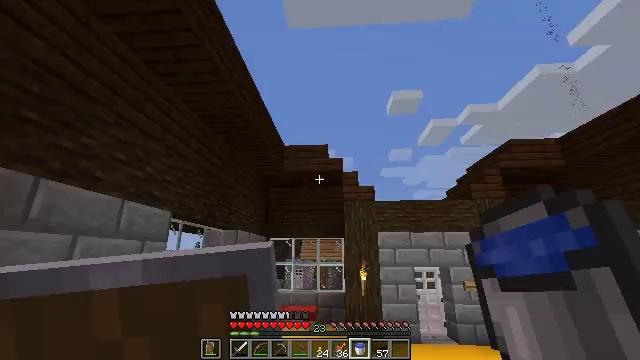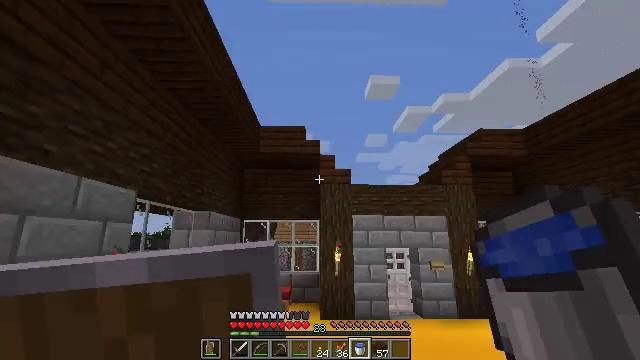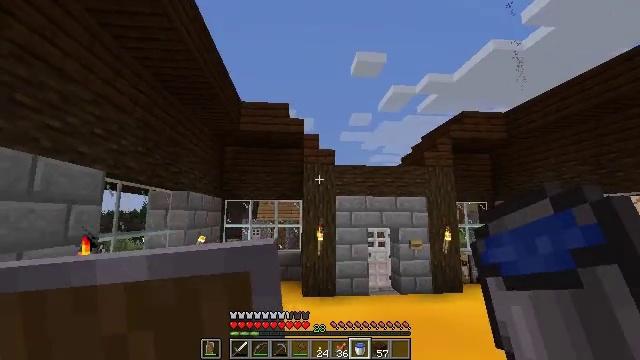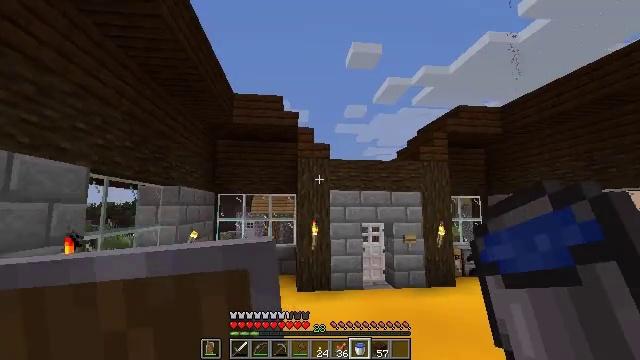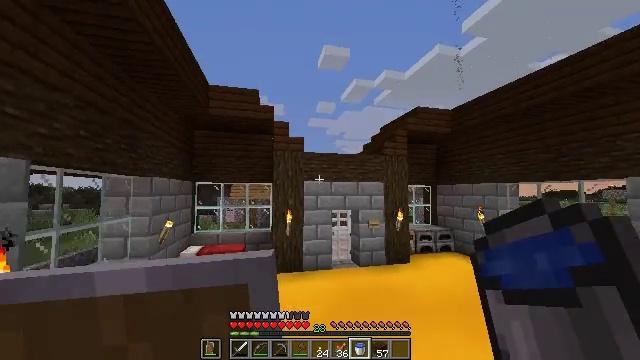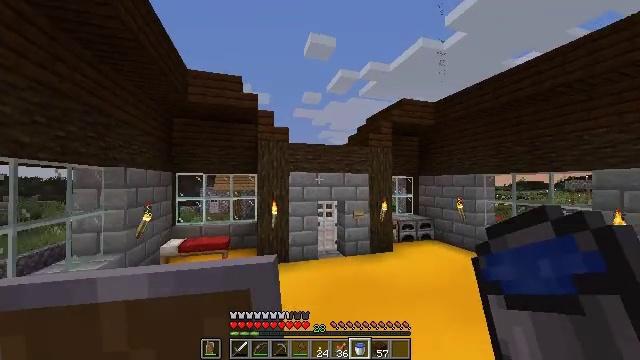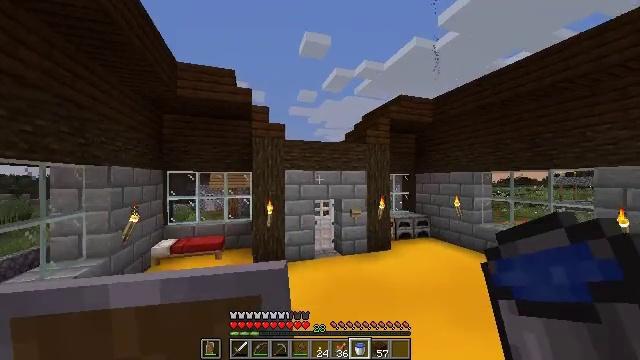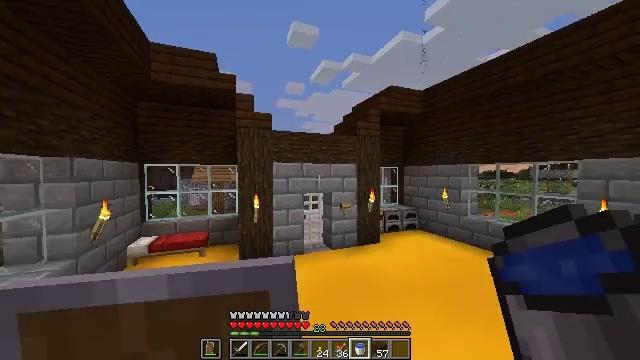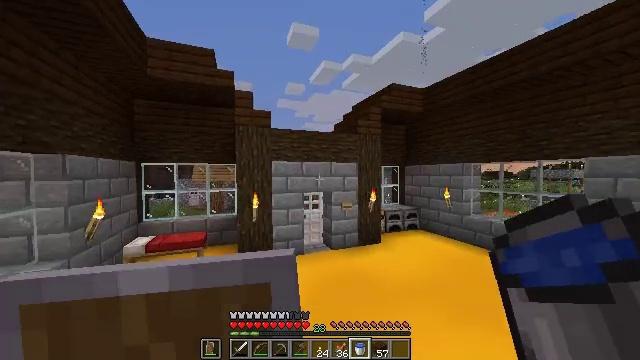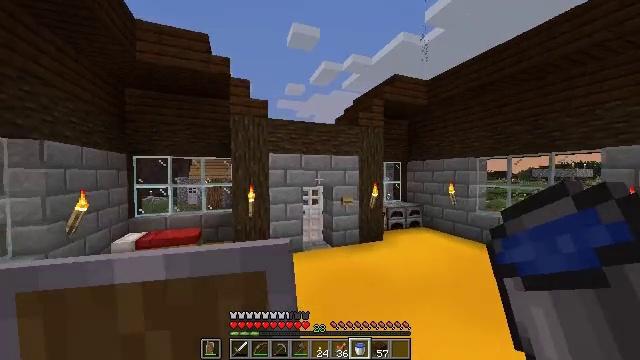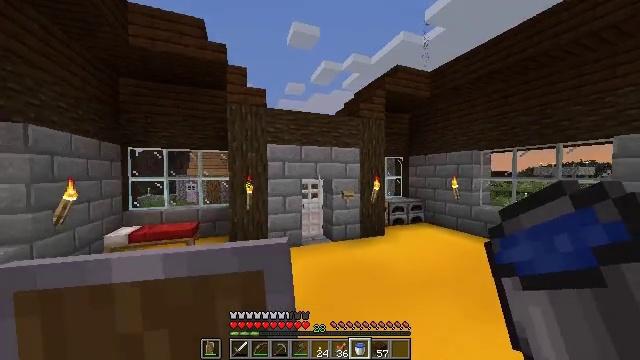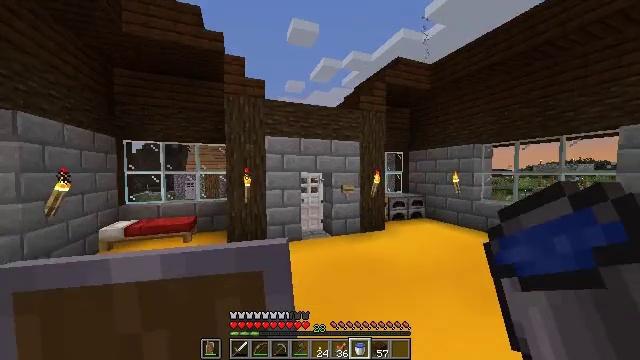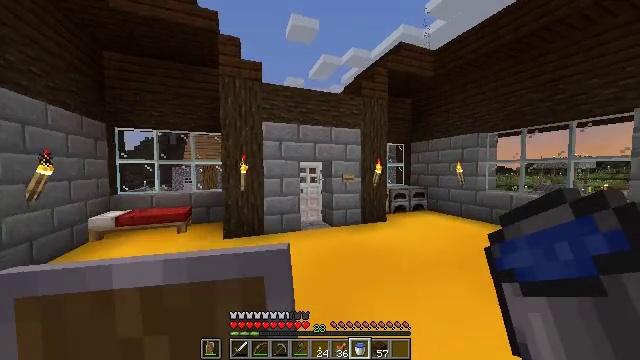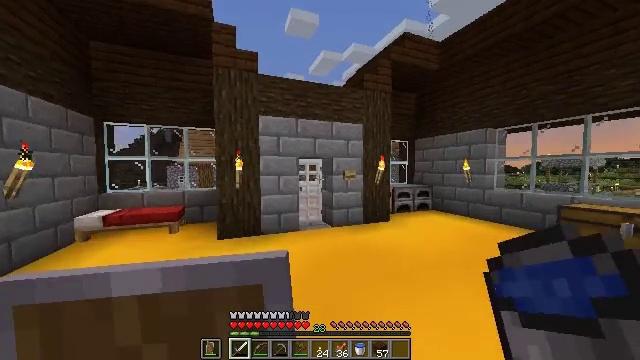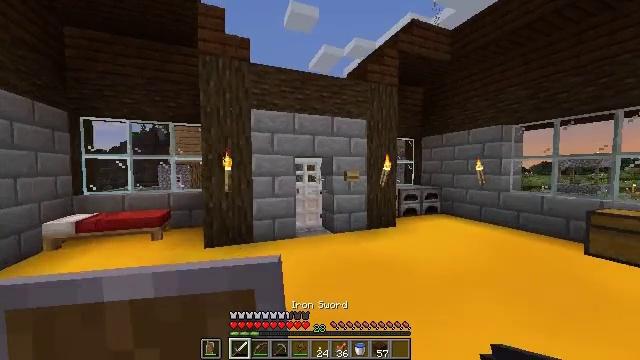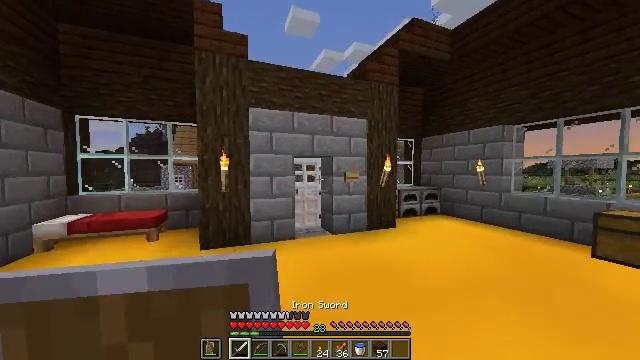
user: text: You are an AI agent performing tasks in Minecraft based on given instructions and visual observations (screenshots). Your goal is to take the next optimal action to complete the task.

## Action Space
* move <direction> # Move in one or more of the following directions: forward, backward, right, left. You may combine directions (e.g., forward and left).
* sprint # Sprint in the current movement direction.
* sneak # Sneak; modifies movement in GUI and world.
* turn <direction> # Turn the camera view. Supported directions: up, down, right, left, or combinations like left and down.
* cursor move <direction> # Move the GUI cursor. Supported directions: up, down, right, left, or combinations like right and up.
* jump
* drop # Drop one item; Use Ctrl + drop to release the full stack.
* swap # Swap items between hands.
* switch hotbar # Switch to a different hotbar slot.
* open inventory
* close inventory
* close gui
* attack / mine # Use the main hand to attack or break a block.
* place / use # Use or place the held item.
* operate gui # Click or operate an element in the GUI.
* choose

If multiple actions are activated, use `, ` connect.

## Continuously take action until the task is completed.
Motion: motion action
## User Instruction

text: Pick up the red bed for relocation.
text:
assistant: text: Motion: move forward, sprint, turn right and down
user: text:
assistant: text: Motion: move forward, sprint, turn right and down
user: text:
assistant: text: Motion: move forward, sprint, turn right and down
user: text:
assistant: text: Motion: move forward, turn right and down
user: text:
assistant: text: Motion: move forward, turn right and down
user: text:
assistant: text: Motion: move forward, turn right
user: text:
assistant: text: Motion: move forward, turn right and down
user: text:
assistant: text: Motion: move forward
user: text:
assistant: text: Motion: move forward
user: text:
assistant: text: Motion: move forward
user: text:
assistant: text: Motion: move forward
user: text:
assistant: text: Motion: move forward
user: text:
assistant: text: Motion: move forward, switch to hotbar 1
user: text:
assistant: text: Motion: move forward, switch to hotbar 1
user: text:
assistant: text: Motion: move forward, switch to hotbar 1
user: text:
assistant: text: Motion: move forward
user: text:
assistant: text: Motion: move forward, turn right and up
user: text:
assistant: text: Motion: move forward, turn right
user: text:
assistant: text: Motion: move forward, turn right and down
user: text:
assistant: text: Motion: move forward
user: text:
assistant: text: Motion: move forward
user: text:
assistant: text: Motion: move forward
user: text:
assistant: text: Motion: move forward
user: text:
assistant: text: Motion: move forward, turn left and down
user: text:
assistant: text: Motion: move forward, turn left and down
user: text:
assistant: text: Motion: move forward and move left, turn left and down
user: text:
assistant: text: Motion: move forward and move left
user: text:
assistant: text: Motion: move forward and move left
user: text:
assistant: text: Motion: move forward
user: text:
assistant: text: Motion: move forward